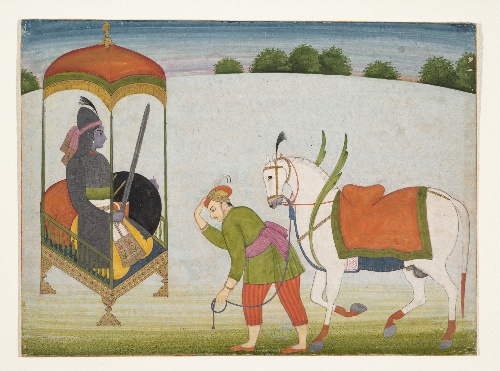
Date: ca. 1760–70
Object type: Folio
Classification: Paintings
Medium: Ink and opaque watercolor on paper
Culture: India (Punjab Hills, Guler)
Dimensions: 6 1/4 x 8 3/8 in. (15.9 x 21.3 cm)
Department: Asian Art
Credit line: Gift of Paul F. Walter, 1975
Accession year: 1975
Repository: Metropolitan Museum of Art, New York, NY
Tags: Men|Horses|Vishnu